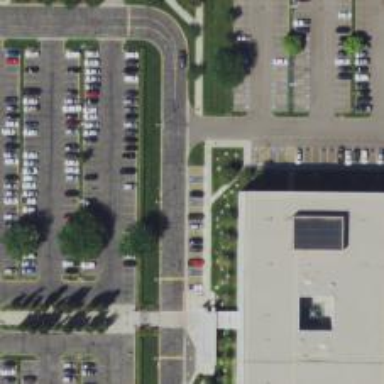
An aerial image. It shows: Parking space is available.